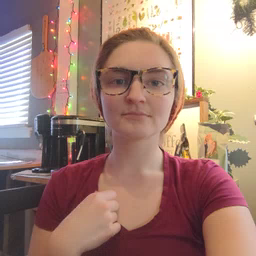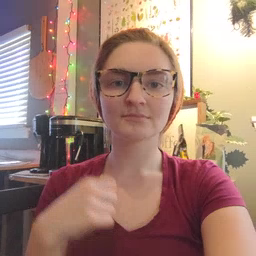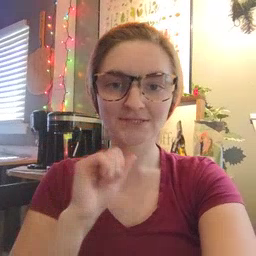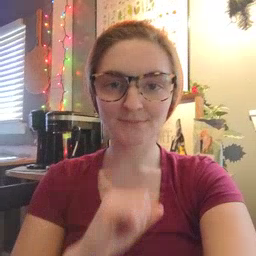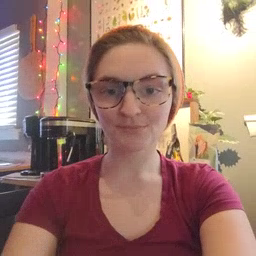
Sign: aunt